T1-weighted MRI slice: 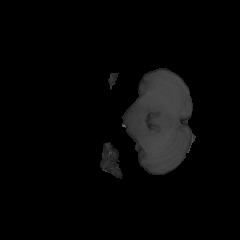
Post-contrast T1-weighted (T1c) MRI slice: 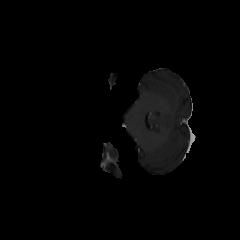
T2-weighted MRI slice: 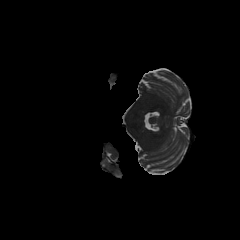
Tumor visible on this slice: no